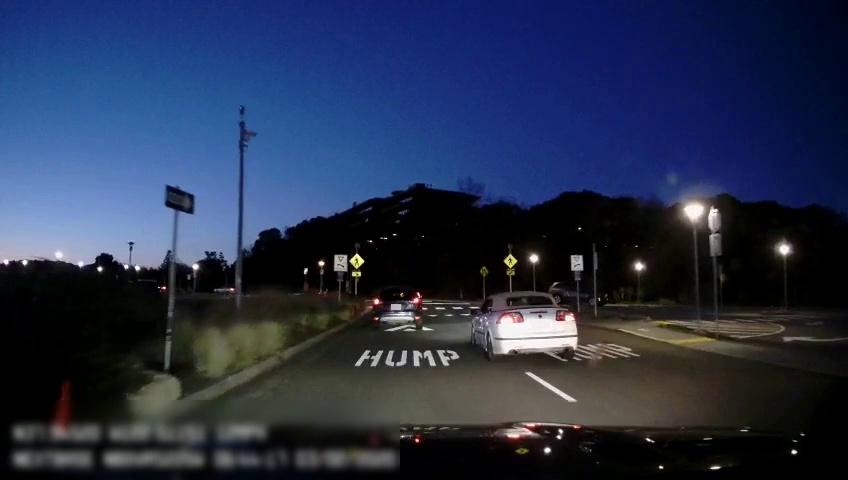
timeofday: Night
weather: Other
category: Drivable Space
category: Vehicles | SUV
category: Vehicles | Car
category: Vehicles | Car
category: Vehicles | Car
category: Vehicles | SUV
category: Vehicles | Car
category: Lanes | Current Lane
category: Traffic | Signs
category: Traffic | Signs
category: Traffic | Signs
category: Traffic | Signs
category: Traffic | Signs
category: Traffic | Signs
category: Traffic | Signs
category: Traffic | Signs